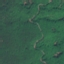
Land use / land cover: Forest